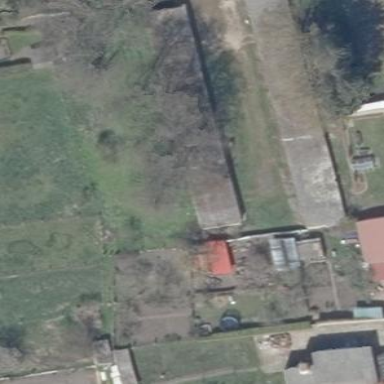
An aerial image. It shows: Group of garages.